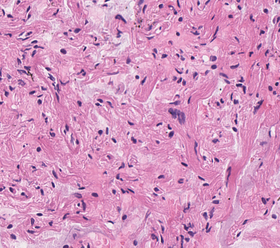
Tumor epithelial tissue: no
Tumor-associated stroma tissue: no
Normal tissue: yes